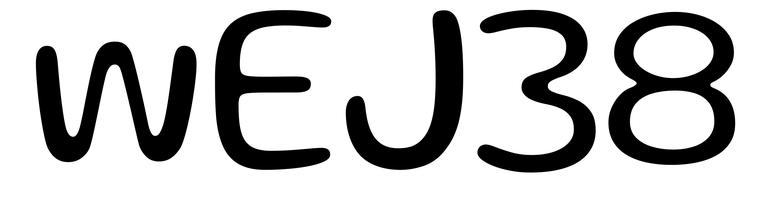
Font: Gluten_Light